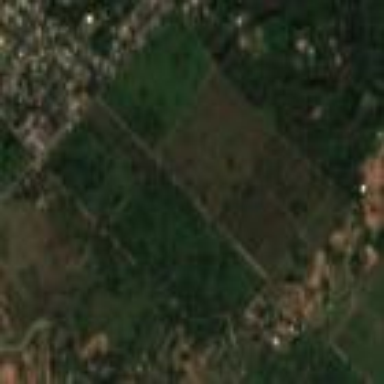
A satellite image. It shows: Orchard filled with tea plants.